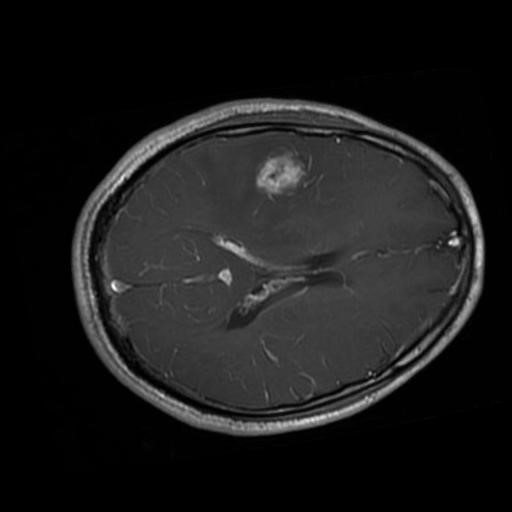
Label: brain_glioma